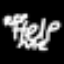
Label: frog